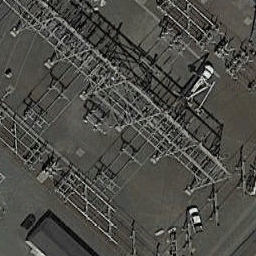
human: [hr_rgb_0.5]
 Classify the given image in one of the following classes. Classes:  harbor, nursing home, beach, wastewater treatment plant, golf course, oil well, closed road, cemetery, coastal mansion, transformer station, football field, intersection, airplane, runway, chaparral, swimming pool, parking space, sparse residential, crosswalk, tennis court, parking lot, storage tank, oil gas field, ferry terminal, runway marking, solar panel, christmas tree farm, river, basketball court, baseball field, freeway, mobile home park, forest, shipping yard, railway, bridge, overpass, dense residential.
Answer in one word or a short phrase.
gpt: transformer station